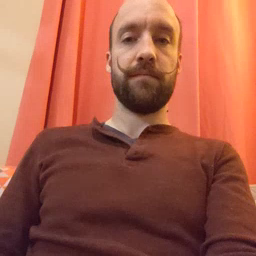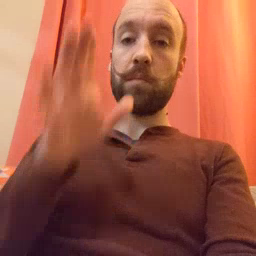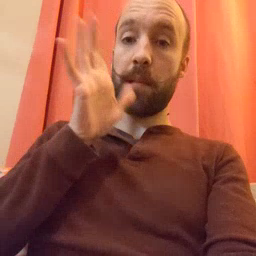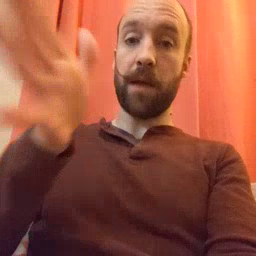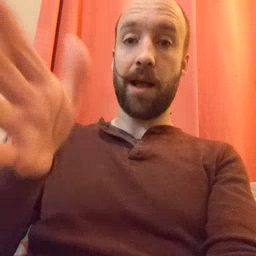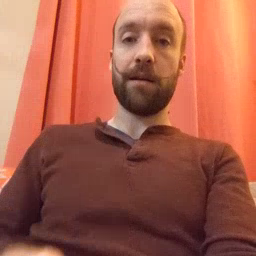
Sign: grandma